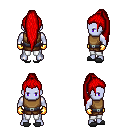
a pixel art fantasy rpg character, male body template, dark elf, purple skin, leather chest armor, white pants, red extra-long topknot hairstyle, gold gloves, gray slippers, four views (front, back, left, right), 2x2 character sprite sheet, small pixel art, hard edges, no anti-aliasing